【题型】选择题　【知识点】函数　【难度】easy
函数$f(x)=\left(\frac{1}{2}\right)^{|x+1|}$的图象大致为（）

        \noindent A.

                \noindent B.

        \noindent C.

\noindent D.

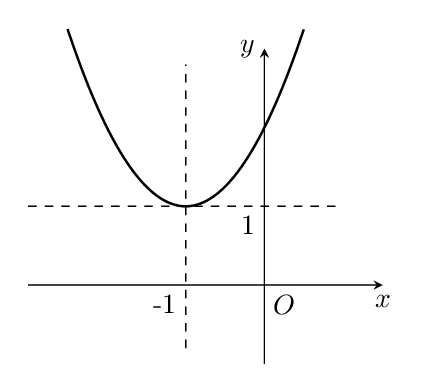
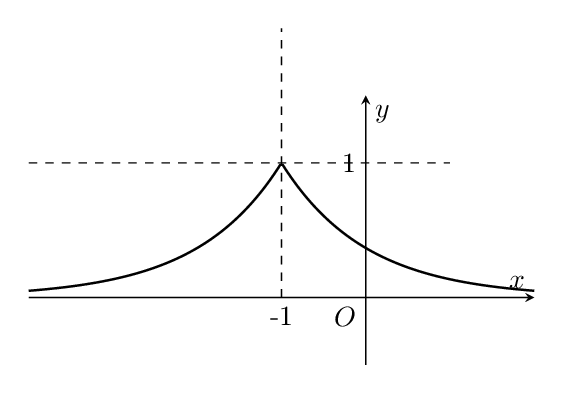
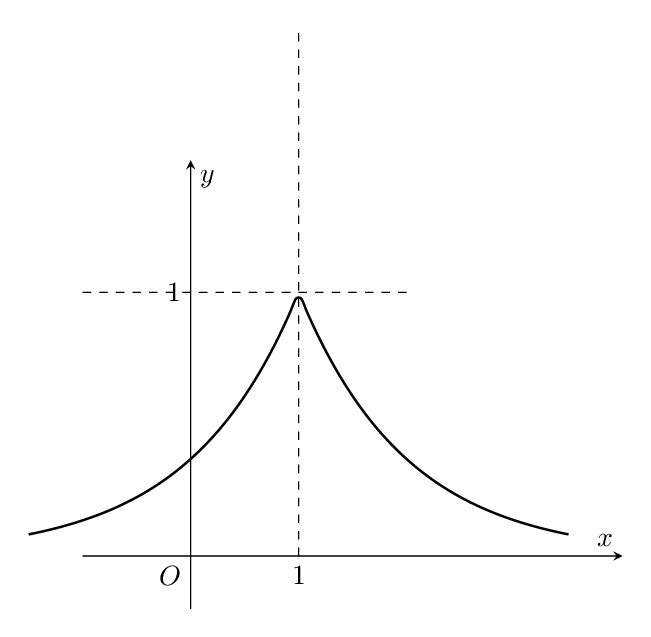
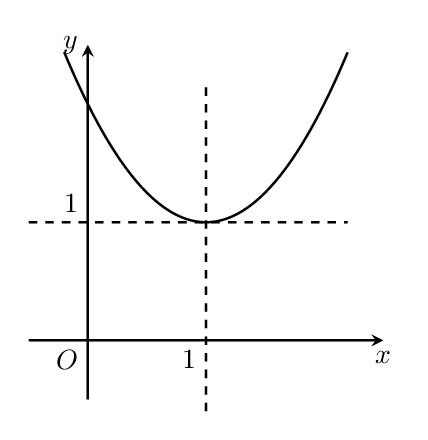
【解答】
【答案】B

【分析】函数$f(x)$图象是由函数$y = \dfrac{1}{2^{|x|}}$图象向左平移$1$个单位，作出函数$y = \dfrac{1}{2^{|x+1|}}$的图象，即可求解.

【详解】作出函数$y = \dfrac{1}{2^{|x|}} =
\begin{cases}
\left(\dfrac{1}{2}\right)^x, & x \geq 0 \\
2^x, & x < 0
\end{cases}$的图象，如下图所示，

将$y = \dfrac{1}{2^{|x|}}$的图象向左平移$1$个单位得到$f(x) = \left(\dfrac{1}{2}\right)^{|x+1|}$图象.

故选：B

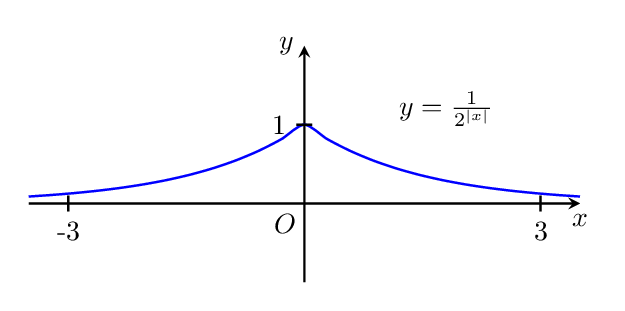